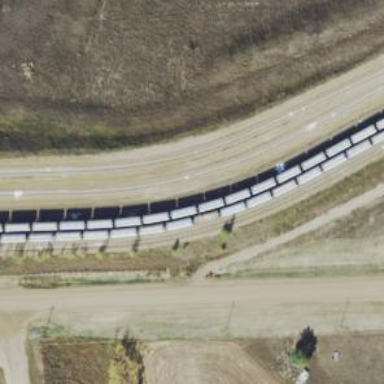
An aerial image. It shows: Railway siding for service.